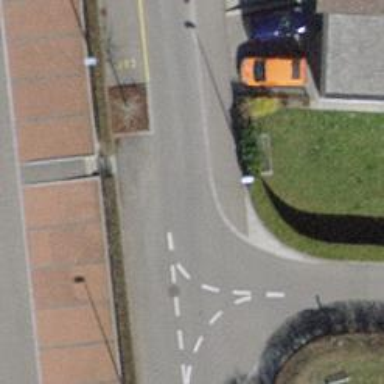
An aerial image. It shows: Set of steps on the road.